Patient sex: M
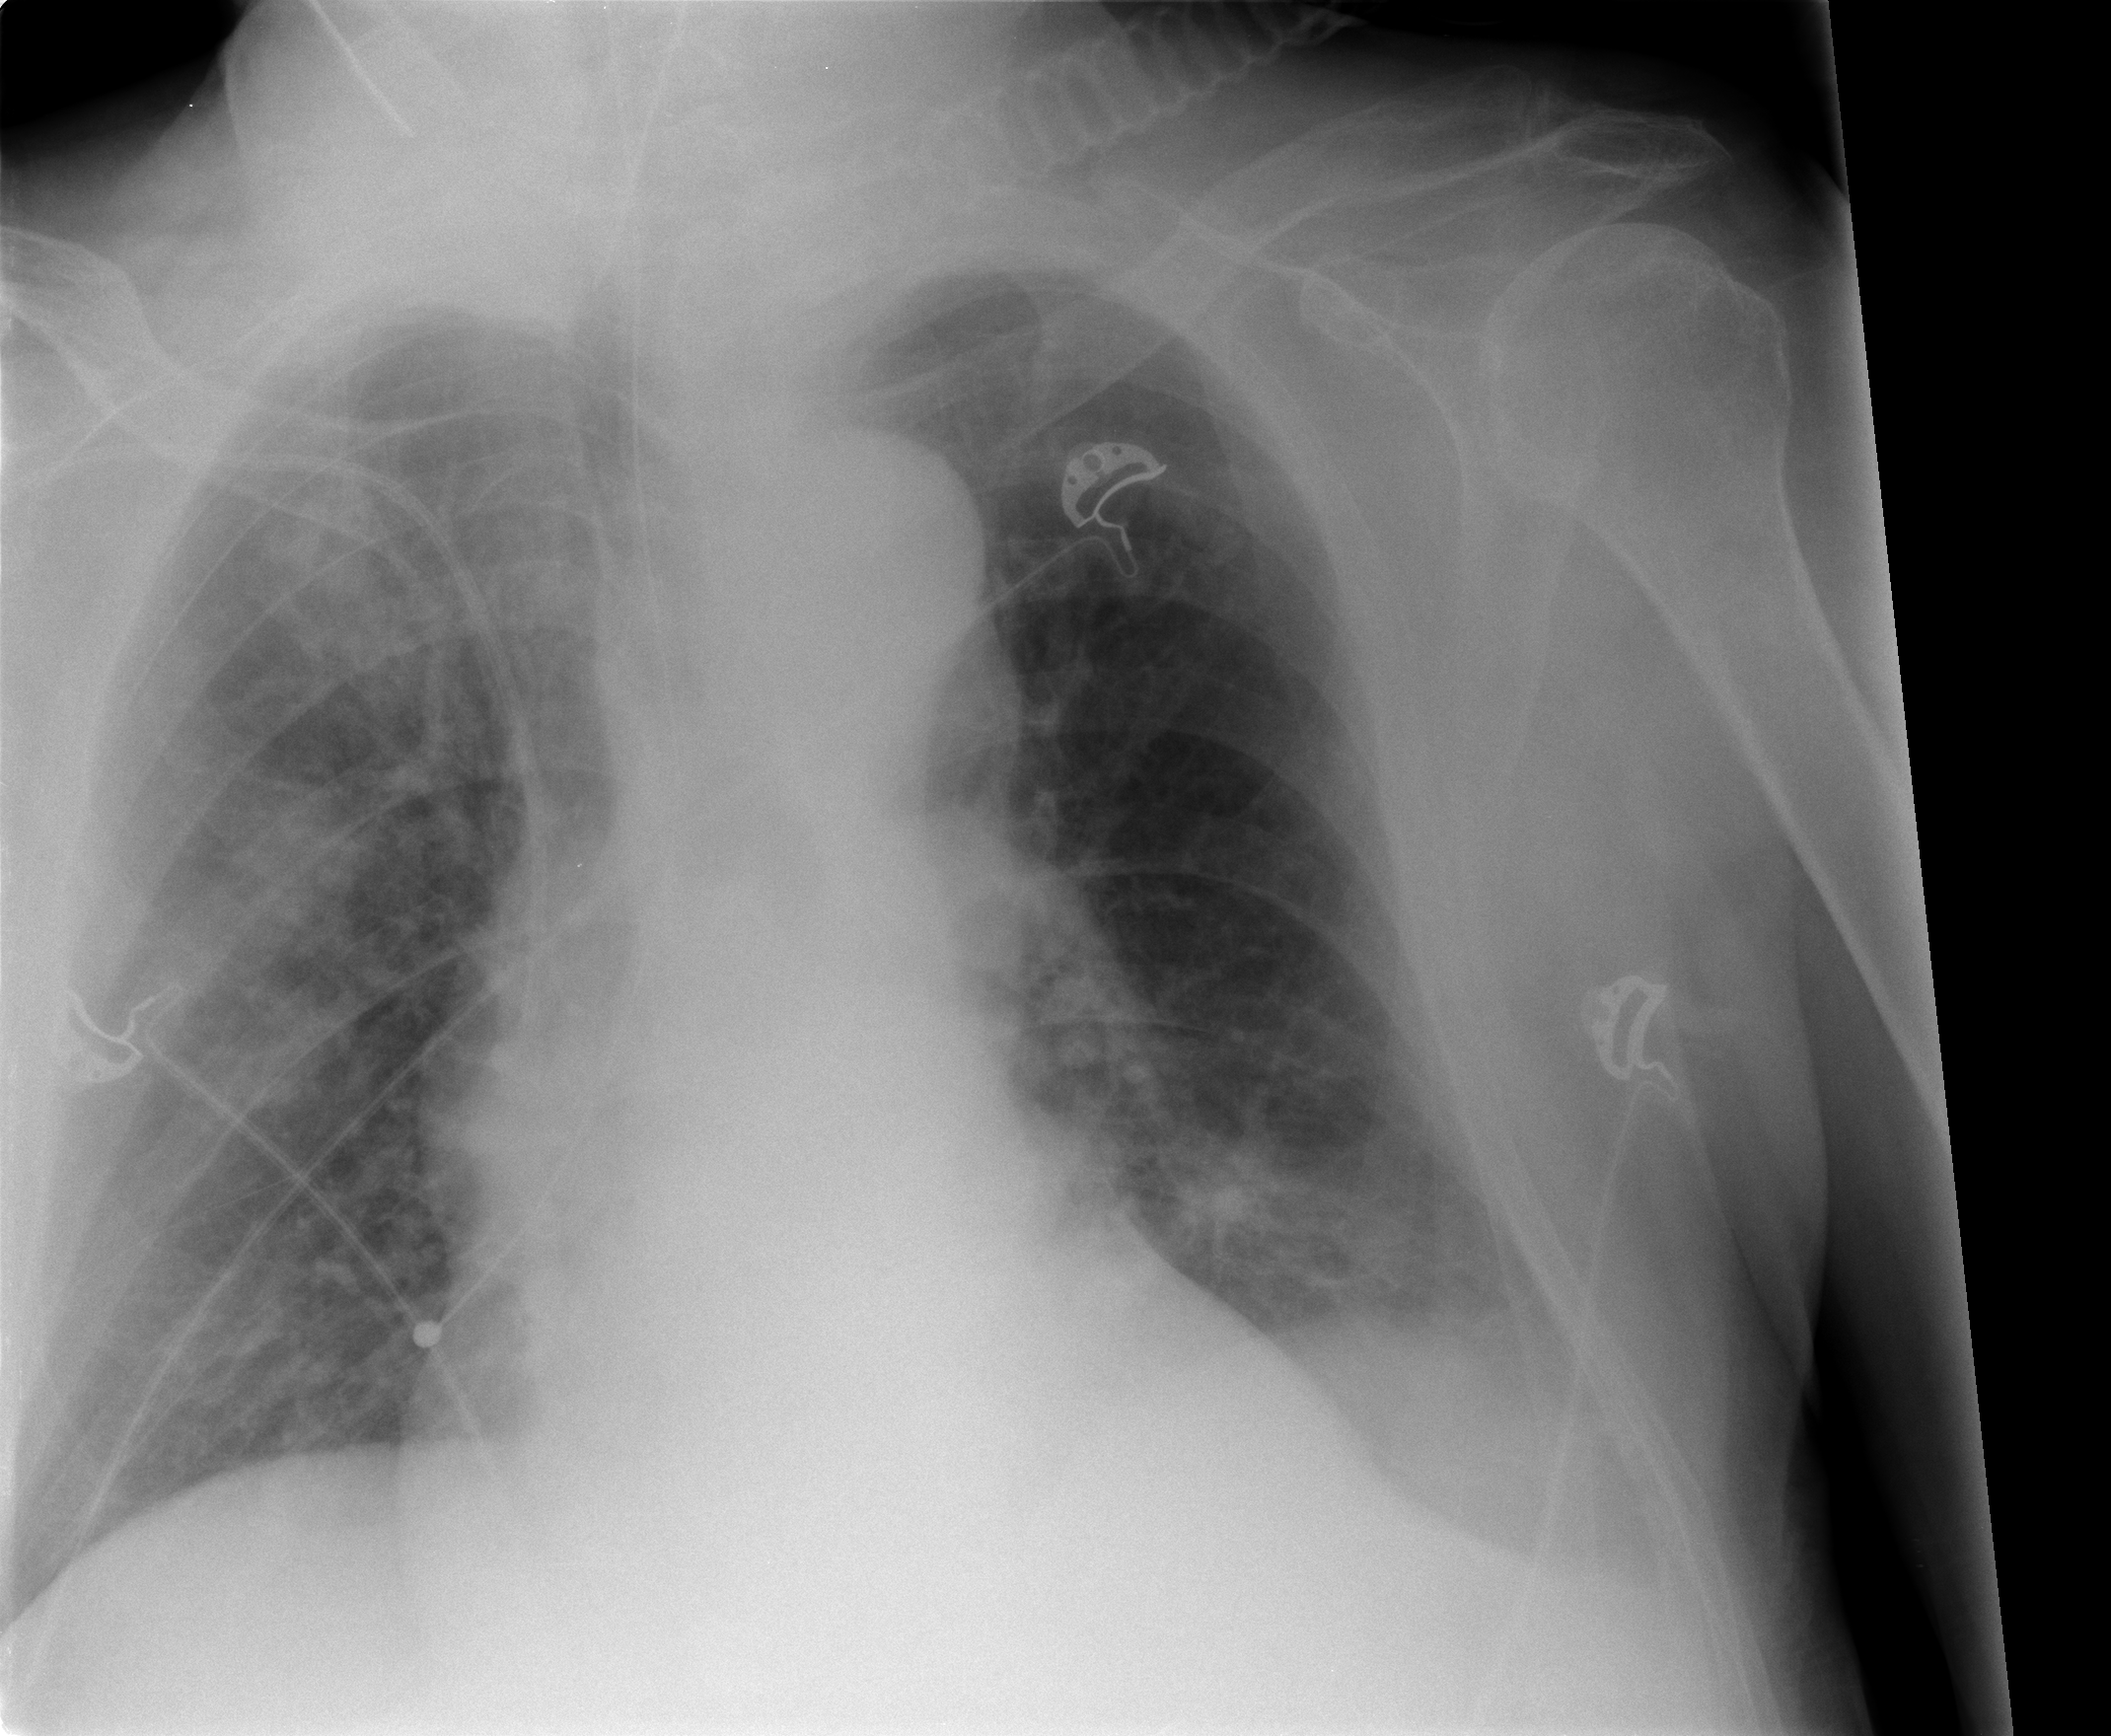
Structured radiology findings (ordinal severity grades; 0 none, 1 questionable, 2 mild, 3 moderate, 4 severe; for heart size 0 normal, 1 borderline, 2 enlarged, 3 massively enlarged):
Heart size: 0
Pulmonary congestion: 0
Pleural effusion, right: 0
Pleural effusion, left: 0
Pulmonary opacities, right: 3
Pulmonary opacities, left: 0
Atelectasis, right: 0
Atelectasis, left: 0